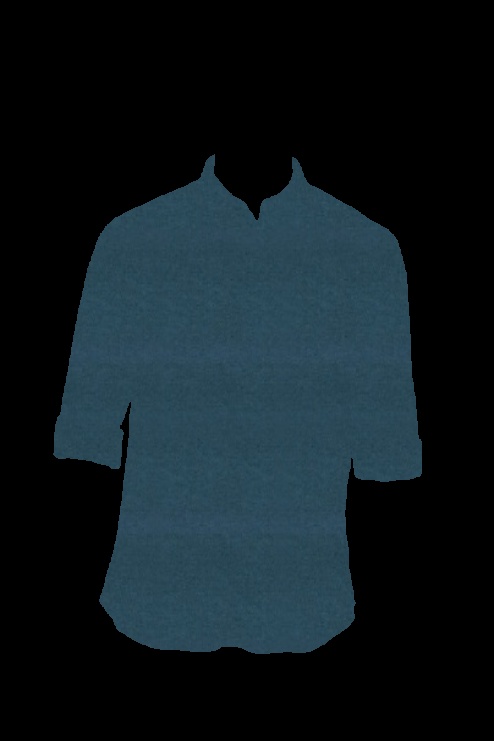
blue slim fit tee